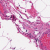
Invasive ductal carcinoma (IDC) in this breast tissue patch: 0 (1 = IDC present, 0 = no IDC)